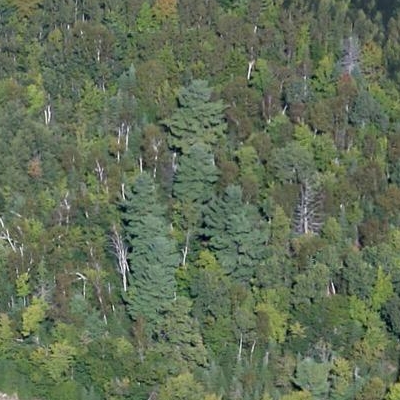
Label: eForest